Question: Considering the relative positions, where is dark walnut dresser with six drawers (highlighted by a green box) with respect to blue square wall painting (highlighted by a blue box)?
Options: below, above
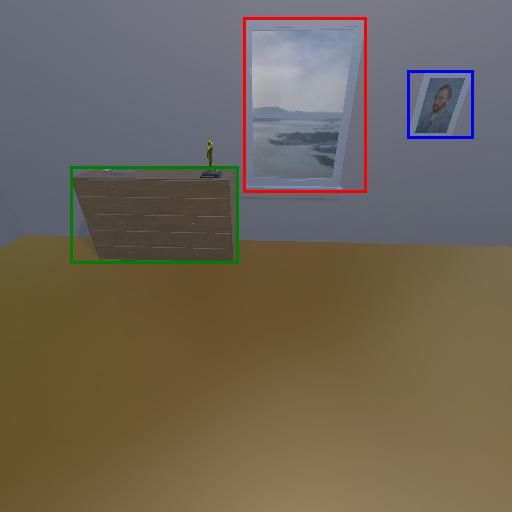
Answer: below